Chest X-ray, AP view. Patient: 53 years old, sex M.
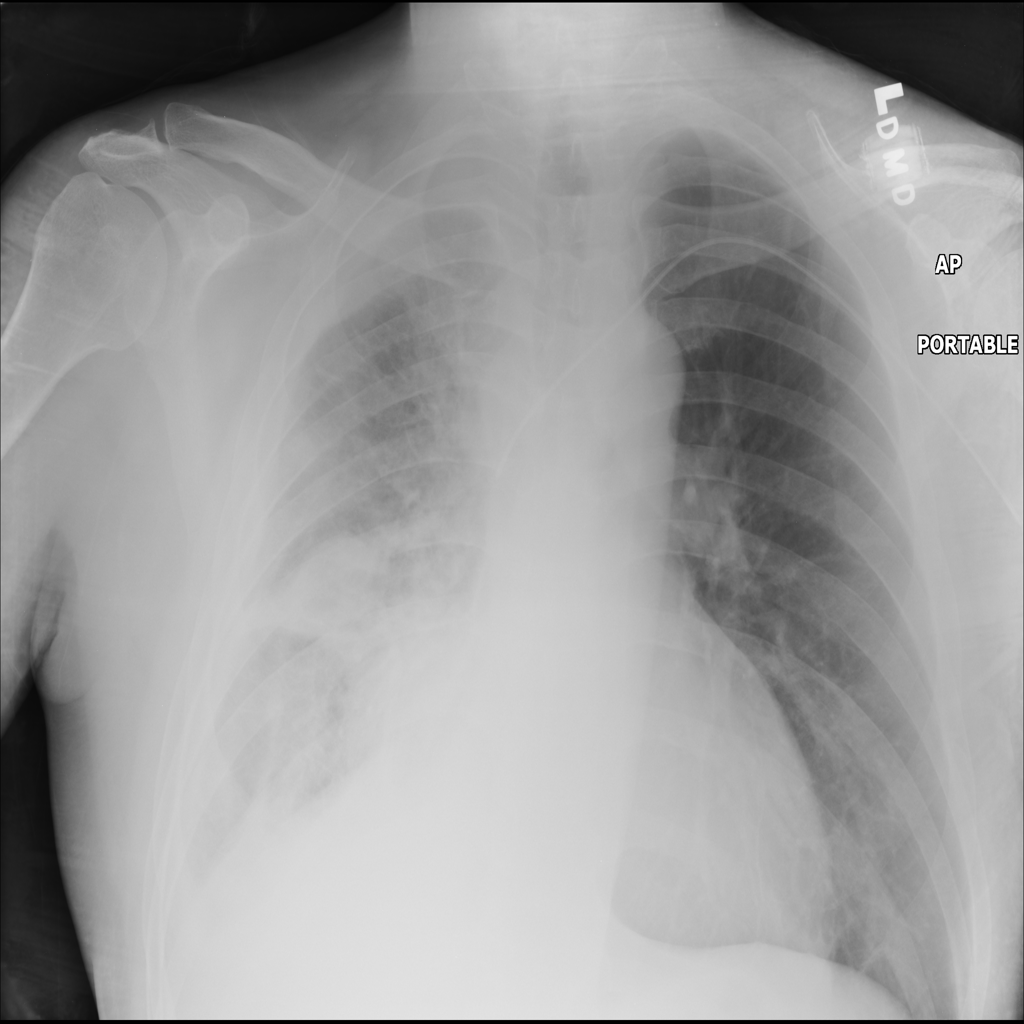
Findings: No Finding